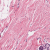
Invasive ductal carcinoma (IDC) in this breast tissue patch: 0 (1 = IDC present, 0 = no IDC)